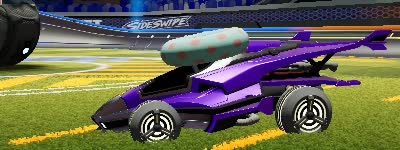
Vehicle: aftershock